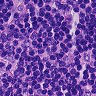
Metastatic tissue present: no